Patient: sex M, age 40
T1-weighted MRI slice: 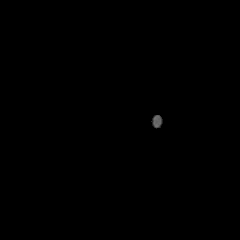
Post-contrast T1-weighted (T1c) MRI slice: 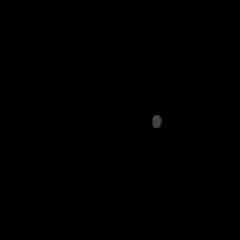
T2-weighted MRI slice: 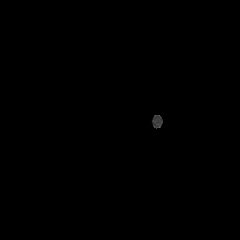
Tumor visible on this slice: no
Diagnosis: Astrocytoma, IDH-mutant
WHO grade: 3